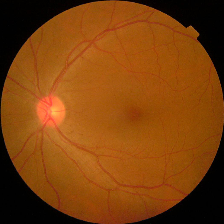
Diabetic retinopathy grade: No DR